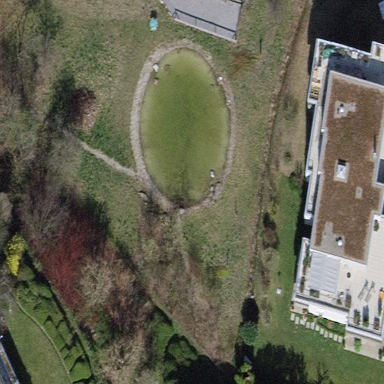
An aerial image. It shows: Pond with natural water.